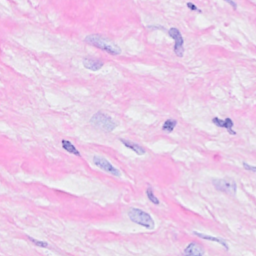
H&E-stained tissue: Breast